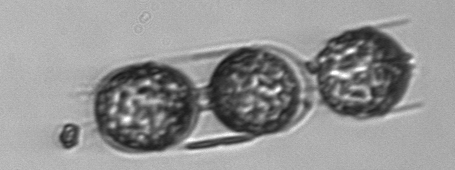
Label: Stephanopyxis